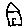
Label: house